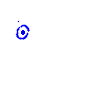
Particle: pion